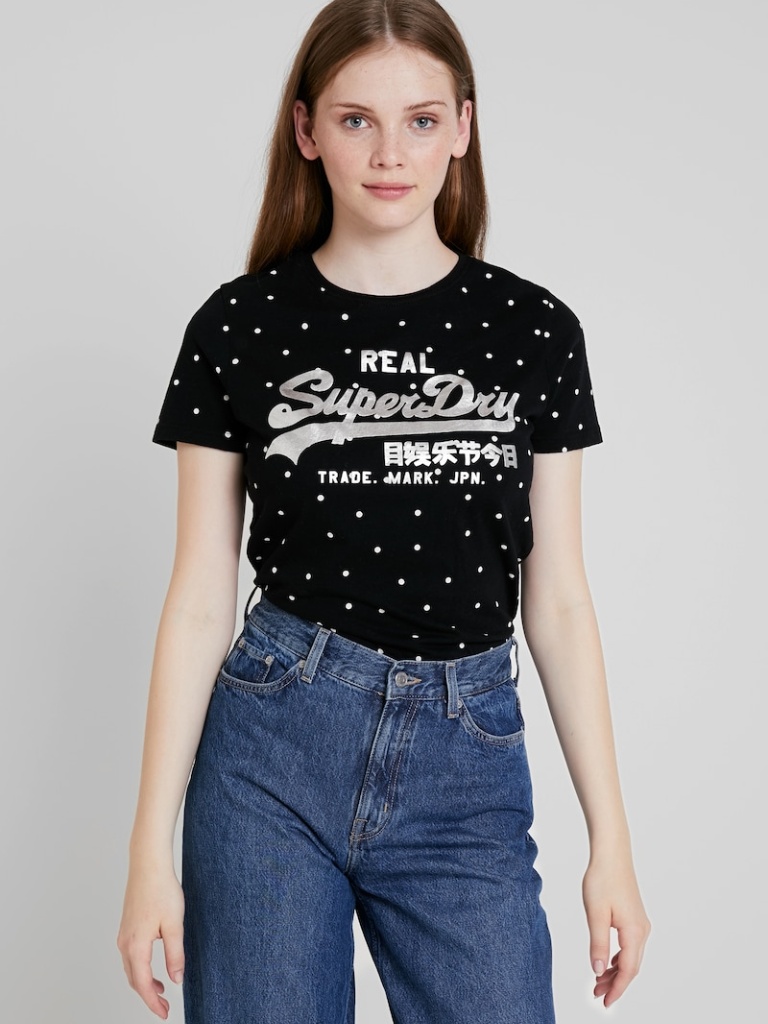
cotton tight short sleeve hip length Fully Tucked in crew t-shirt